Question:
Assuming the yellow line is the center line and the black lines are the halfway point between the yellow and the top. The Red boxes represent where I would like to place the buttons. I'm not sure how to define these locations or make the buttons be centered on them instead of above or below them. I would prefer to do it in the xml as opposed to from the java, but I will if I need to. Maybe it has something to do with android:weight. Thanks
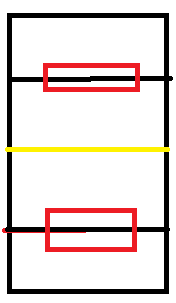
Answer: I have tested this xml file. It will show you buttons at the position you have described in your question. It works for any screen size.
'''
<?xml version="1.0" encoding="utf-8"?>
<LinearLayout xmlns:android="http://schemas.android.com/apk/res/android"
android:orientation="vertical" android:layout_width="match_parent"
android:layout_height="match_parent">
<RelativeLayout
android:layout_width="match_parent"
android:layout_height="0dp"
android:layout_weight="0.5">
<Button
android:layout_width="wrap_content"
android:layout_height="wrap_content"
android:text="button1"
android:layout_centerVertical="true"
android:layout_centerHorizontal="true" />
</RelativeLayout>
<RelativeLayout
android:layout_width="match_parent"
android:layout_height="0dp"
android:layout_weight="0.5">
<Button
android:layout_width="wrap_content"
android:layout_height="wrap_content"
android:text="button2"
android:layout_centerVertical="true"
android:layout_centerHorizontal="true" />
</RelativeLayout>
</LinearLayout>
'''